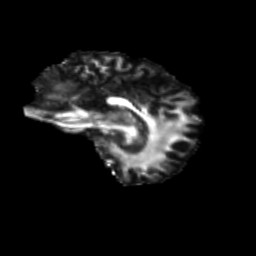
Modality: FA
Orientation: sagittal
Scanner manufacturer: siemens
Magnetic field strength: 3 T
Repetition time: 9.2 s
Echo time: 0.084 s